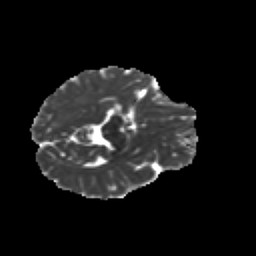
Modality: MD
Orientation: axial
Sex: female
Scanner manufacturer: siemens
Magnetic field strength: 3 T
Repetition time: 5 s
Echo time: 0.071 s